Question:
In my Android app, when the user presses an item in my List, the item correctly gets highlighted blue, but all of the other items in the list also get highlighted grey. When the user lifts their finger, the highlights go away. This causes a "flicker" effect on the whole list that is undesirable.
If I remove just the background attribute from the ListView, the flicker effect goes away. I'm looking for another fix so I can keep the background attribute.
I am using Android 17.
'''
<?xml version="1.0" encoding="utf-8"?>
<LinearLayout
xmlns:android="http://schemas.android.com/apk/res/android"
android:padding="8dip"
android:paddingTop="0dip"
android:orientation="vertical"
android:layout_width="match_parent"
android:layout_height="match_parent">
<ListView
android:textColor="@color/my_sky"
android:background="@drawable/my_btn_white"
android:id="@+id/my_list"
android:layout_width="match_parent"
android:layout_height="0dip"
android:layout_weight="1"/>
<Button
style="@style/MY.Flow.Button"
android:id="@+id/my_add_choices"
android:text="@string/my_favorites_add_choices"
android:layout_marginTop="10dip"
android:layout_width="match_parent"
android:layout_height="wrap_content"/>
</LinearLayout>
'''
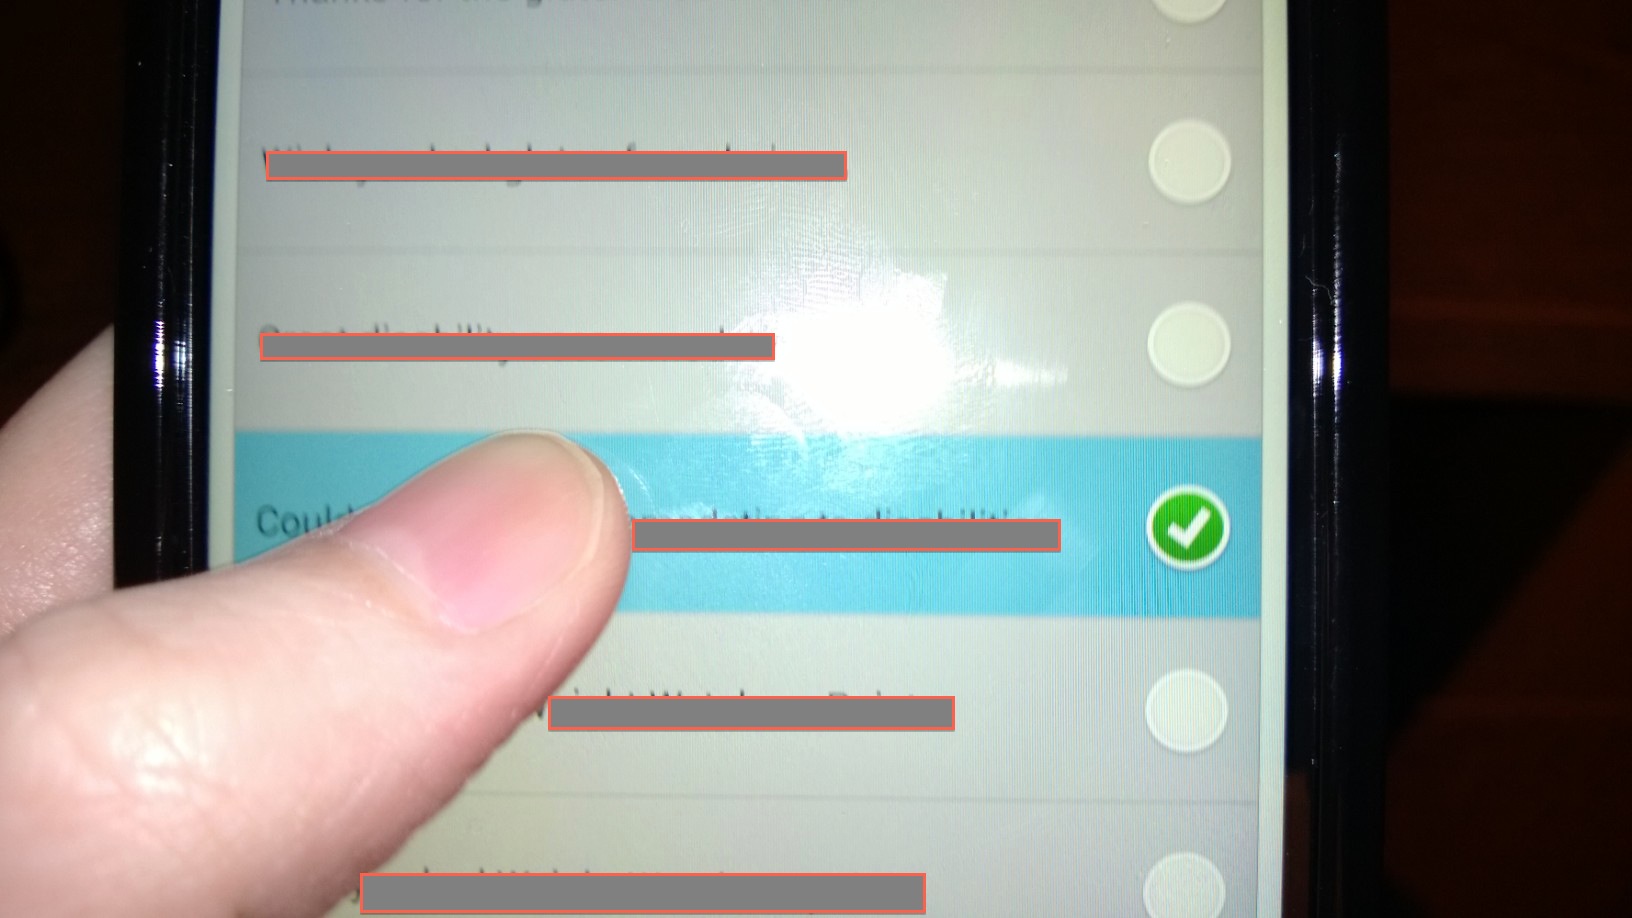
Answer: I found the problem. My @drawable/my_btn_white had the following line:
'''
<item android:state_pressed="true" android:drawable="@drawable/my_btn_white_active"/>
'''
When I remove this line, the grey highlight, and thus the flicker, goes away.